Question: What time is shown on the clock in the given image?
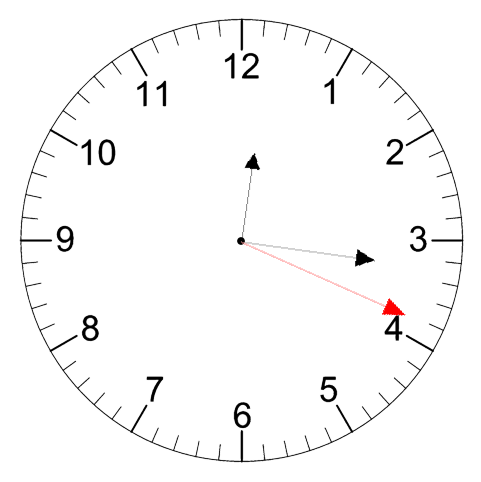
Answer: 12:16:19